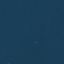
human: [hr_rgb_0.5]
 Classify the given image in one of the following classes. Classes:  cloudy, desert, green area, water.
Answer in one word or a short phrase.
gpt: water